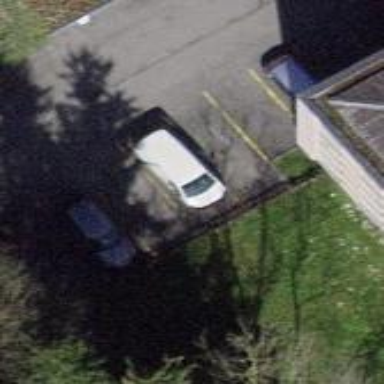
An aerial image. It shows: Parking area with surface.